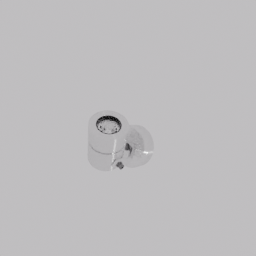
Label: lighting